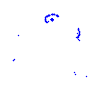
Particle: proton